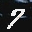
Label: 7